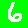
Digit: 6